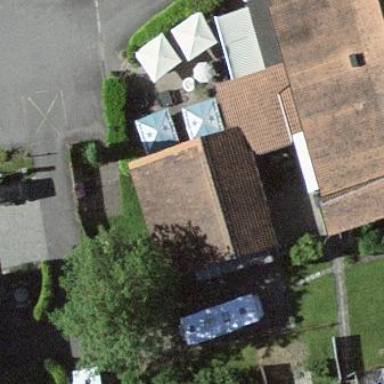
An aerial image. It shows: Garage.